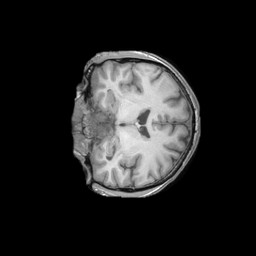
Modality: T1w
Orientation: coronal
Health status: ill
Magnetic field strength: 3 T